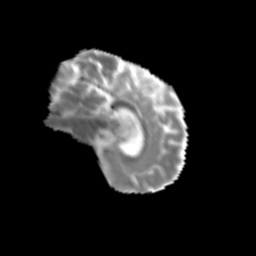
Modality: MD
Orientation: sagittal
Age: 70
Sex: female
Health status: ill
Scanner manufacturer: siemens
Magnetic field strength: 3 T
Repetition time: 8.7 s
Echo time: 0.11 s